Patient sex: M
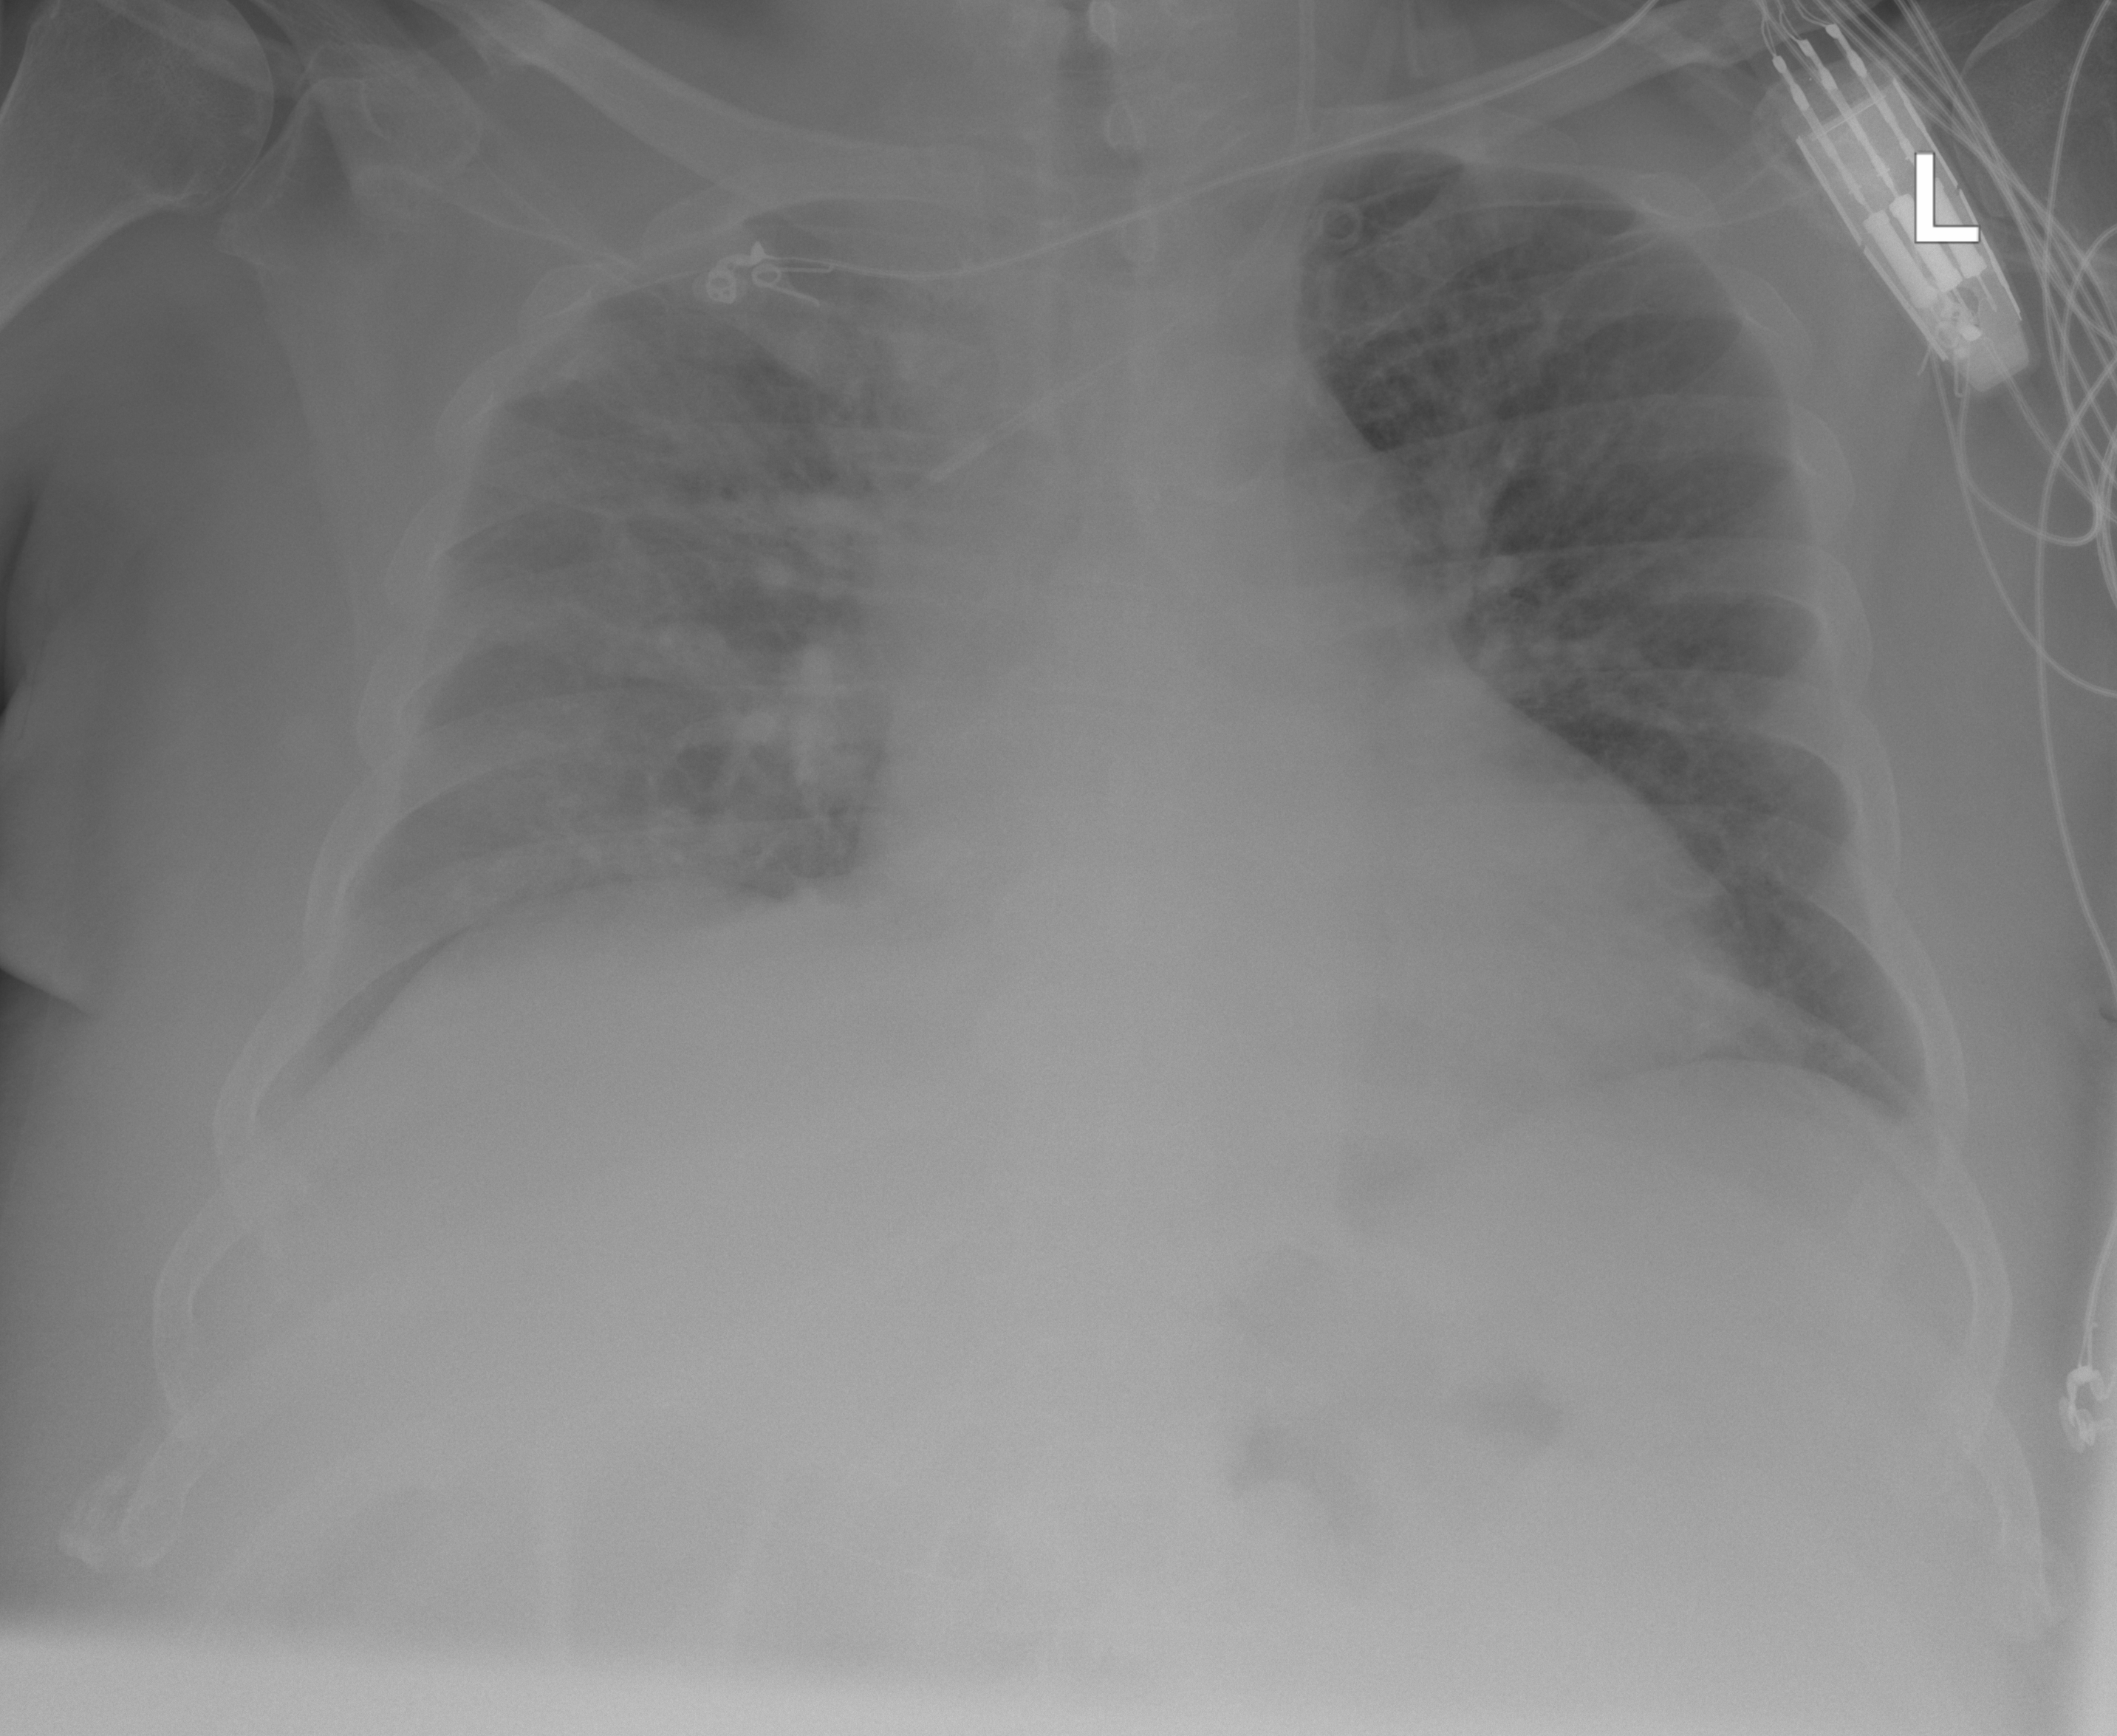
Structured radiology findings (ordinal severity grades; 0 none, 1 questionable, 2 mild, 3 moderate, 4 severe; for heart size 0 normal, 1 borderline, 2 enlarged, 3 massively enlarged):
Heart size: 1
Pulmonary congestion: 0
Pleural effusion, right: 1
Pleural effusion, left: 0
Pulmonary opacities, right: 2
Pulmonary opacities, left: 0
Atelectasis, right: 2
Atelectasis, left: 0